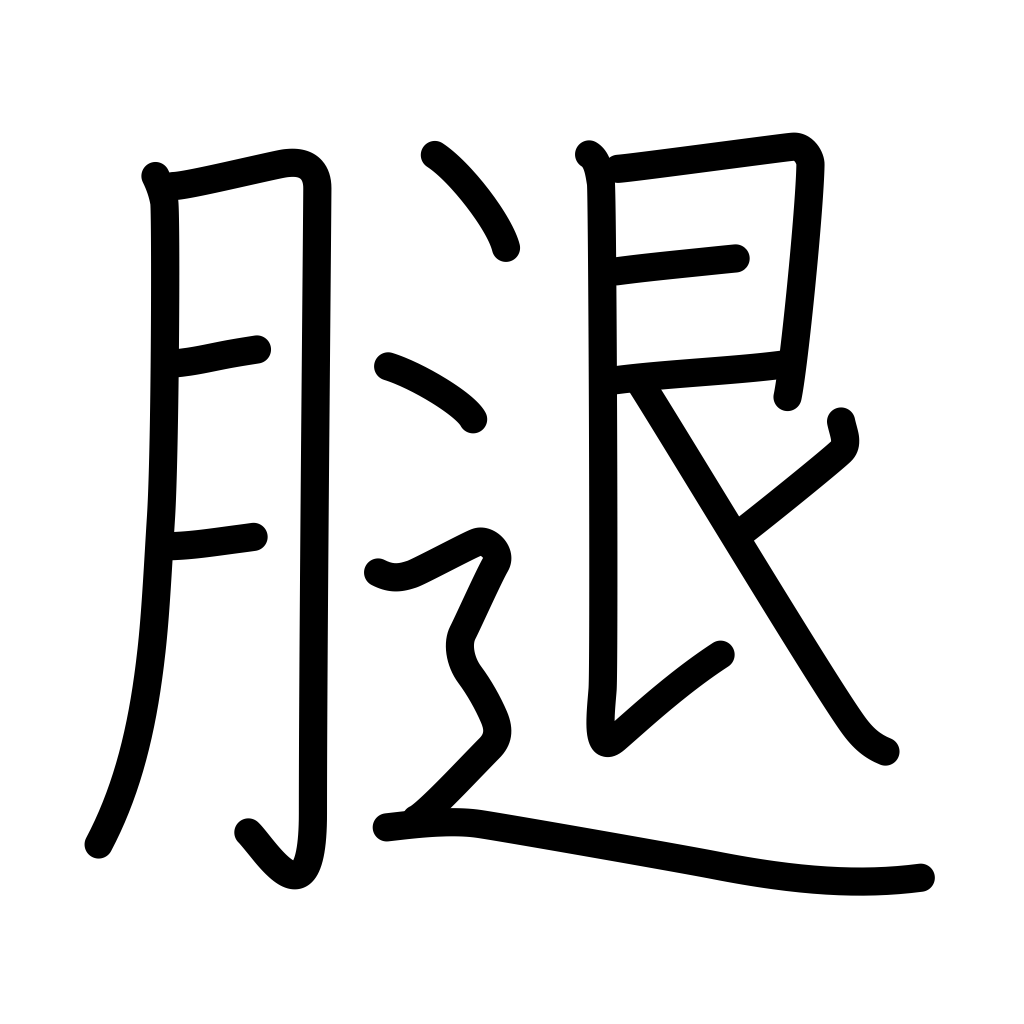
Meaning: thigh, femur